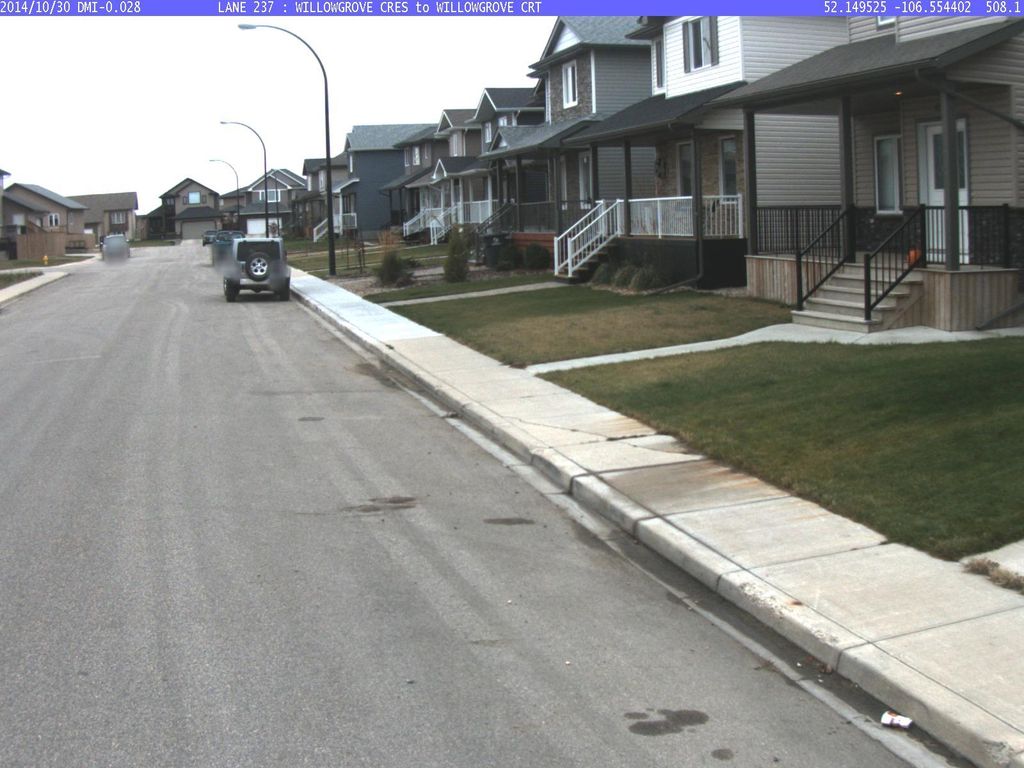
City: saskatoon